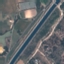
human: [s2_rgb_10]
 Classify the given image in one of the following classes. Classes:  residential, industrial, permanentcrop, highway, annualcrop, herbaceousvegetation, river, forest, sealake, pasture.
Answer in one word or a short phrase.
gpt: River